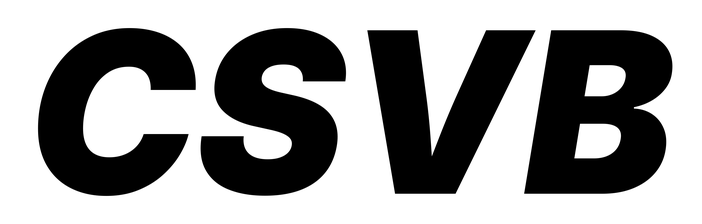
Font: Inter-Italic_Black_Italic